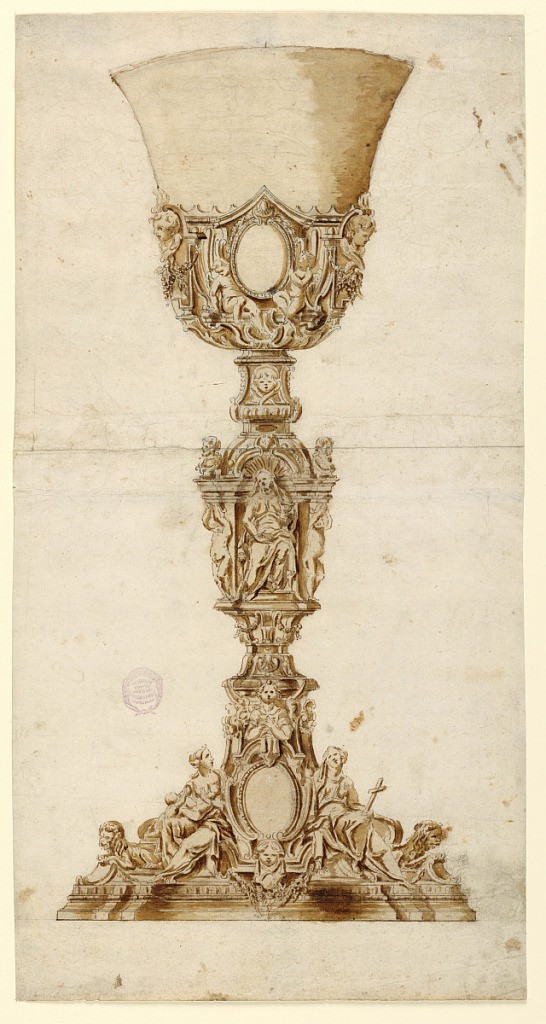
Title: Design for a Chalice
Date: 1710–1740
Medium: Black chalk, pen and ink, brush and wash on paper
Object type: Drawing
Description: Elevation of a chalice. Love and Faith sit upon the foot. An escutcheon is shown between them. A bust of an angel above it. Temperance with a pitcher and a bowl is shown seated in a niche in the middle of the shaft. An escutcheon supported by two seated angels and cherubim over festoons is shown in the lower part of the cup.